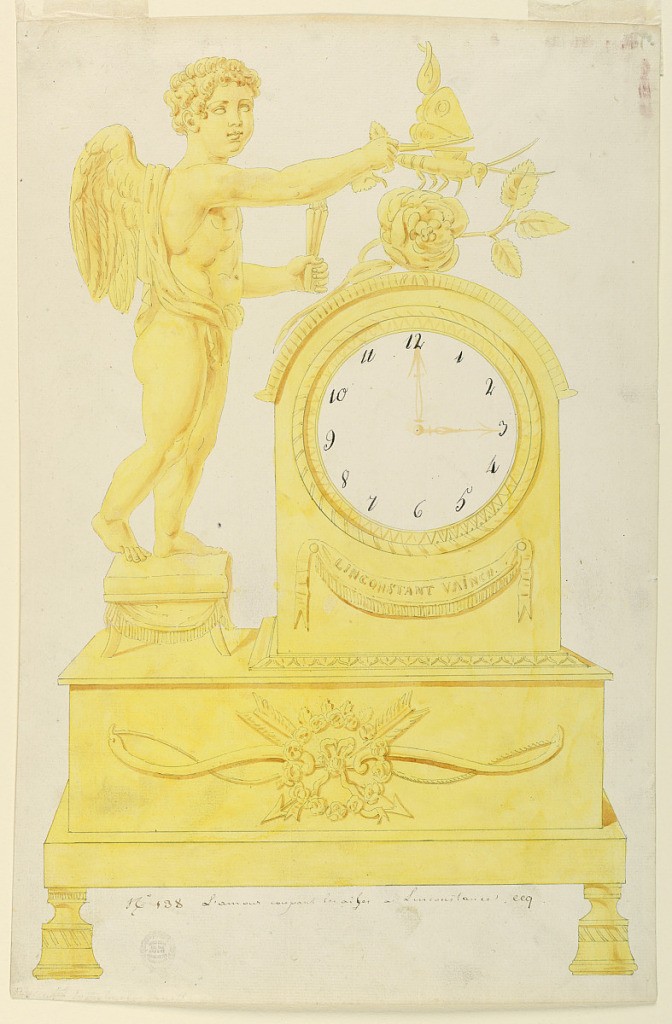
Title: Design for clock
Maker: Lefebvre Manufactory, Tournai
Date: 1800–1825
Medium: Brush and yellow, red, watercolor, pen and black ink, graphite, on cream laid paper
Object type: Drawing
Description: Base decorated with horizontally placed bow, erased arrows and a wreath of roses. Above, at right, a dial with a rose and bee at top. Below, an inscription, "Linconsatnt vaincu." At left, Cupid standing on a hassock cuts the wings of a bee.